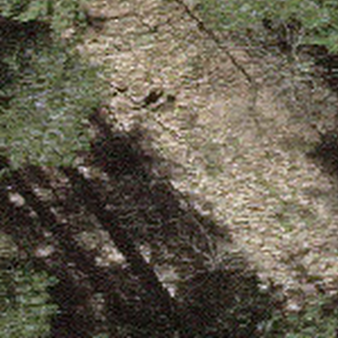
Label: other